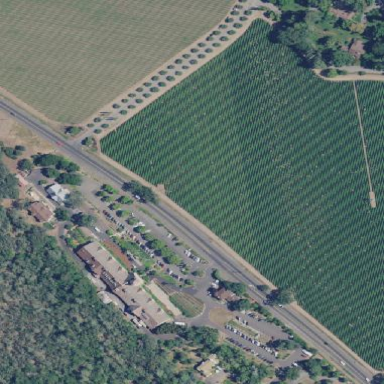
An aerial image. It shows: Orchard.